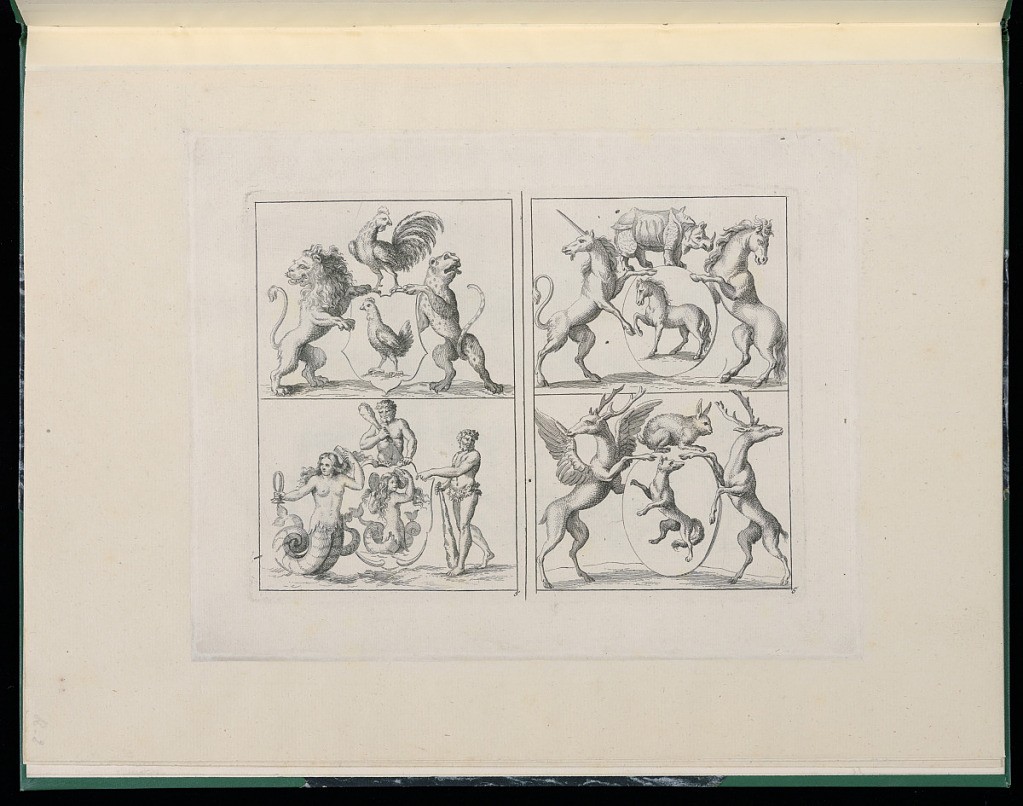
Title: Four Heraldic Achievements (Devices)
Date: late 17th–early 18th century
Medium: Etching on paper
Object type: Print
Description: Four designs for heraldic achievements (devises) featuring cartouches supported by animals, birds, and mythological creatures. The plate is numbered.